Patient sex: F
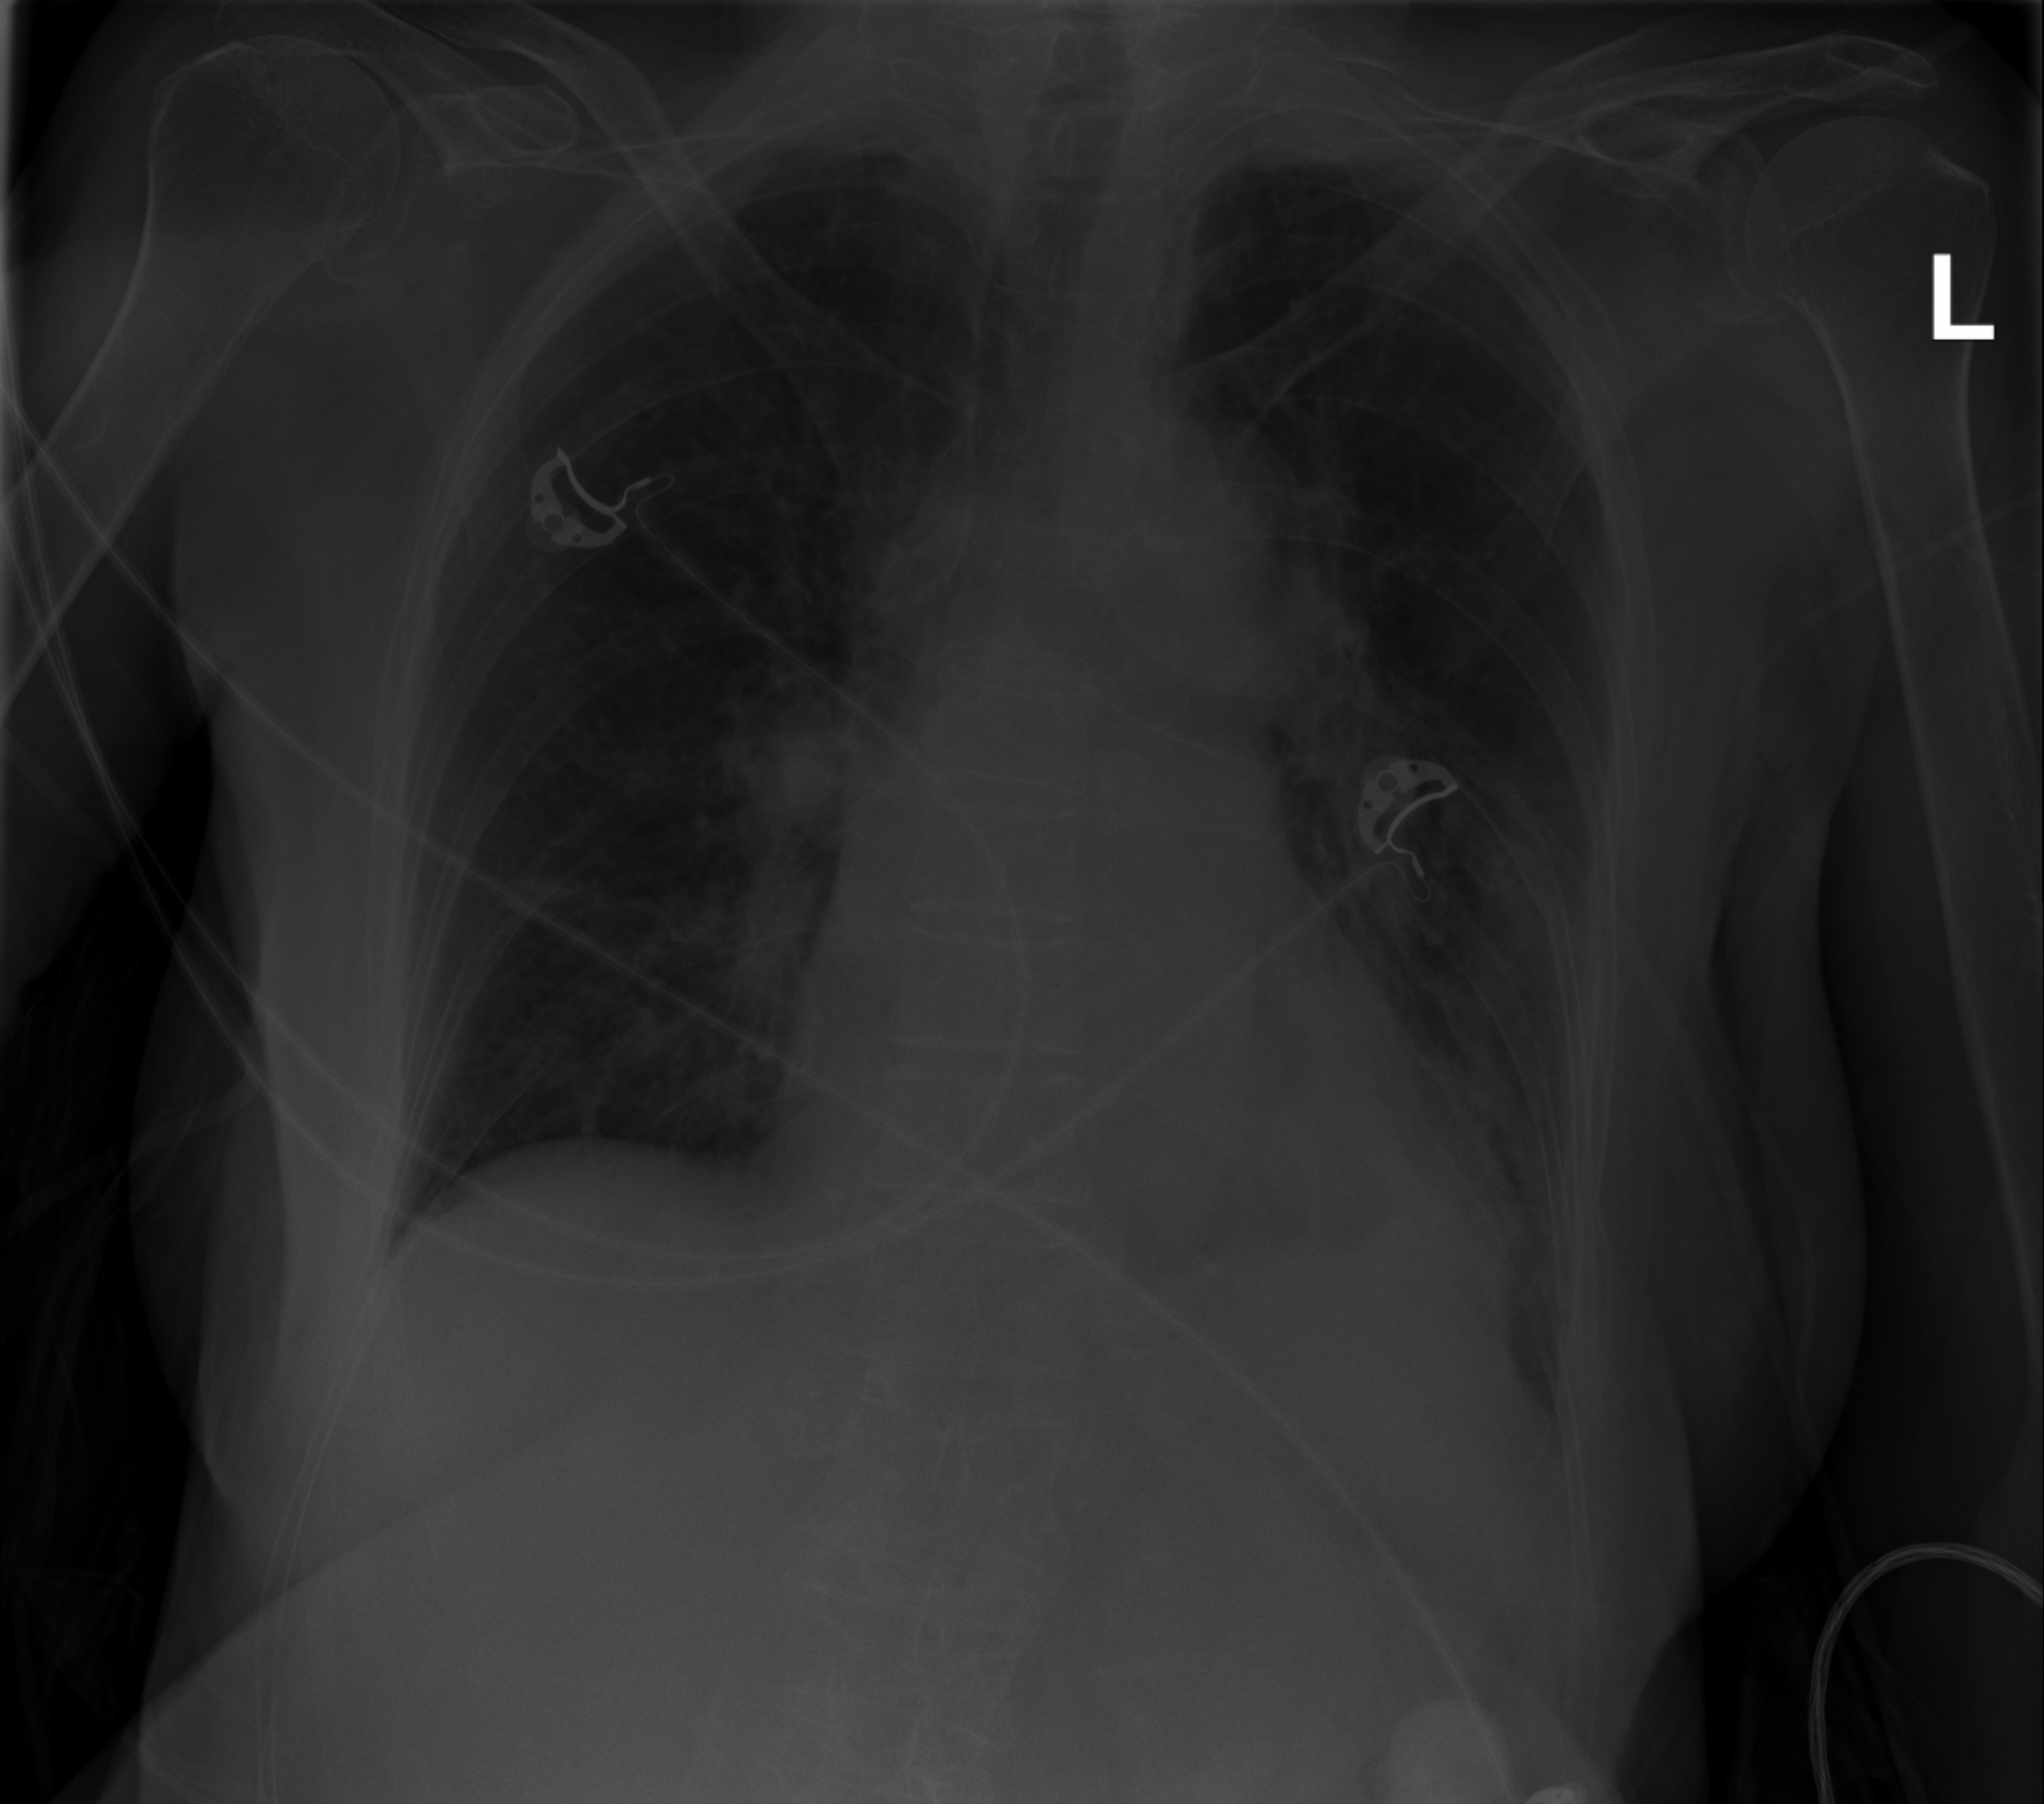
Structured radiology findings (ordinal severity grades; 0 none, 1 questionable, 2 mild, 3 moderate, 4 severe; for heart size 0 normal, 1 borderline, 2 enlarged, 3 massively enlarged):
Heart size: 1
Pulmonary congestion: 0
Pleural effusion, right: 0
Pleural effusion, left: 2
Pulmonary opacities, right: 0
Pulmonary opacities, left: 3
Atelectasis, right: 0
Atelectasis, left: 2